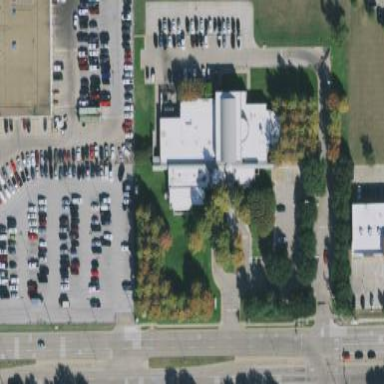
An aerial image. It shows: Commercial building.